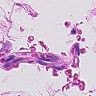
Metastatic tissue present: no